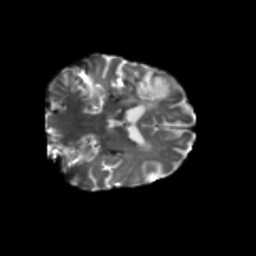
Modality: T2w
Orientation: coronal
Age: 75
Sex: male
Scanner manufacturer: siemens
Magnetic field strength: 3 T
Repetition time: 5.25 s
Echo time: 0.08 s